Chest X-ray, AP view. Patient: 55 years old, sex F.
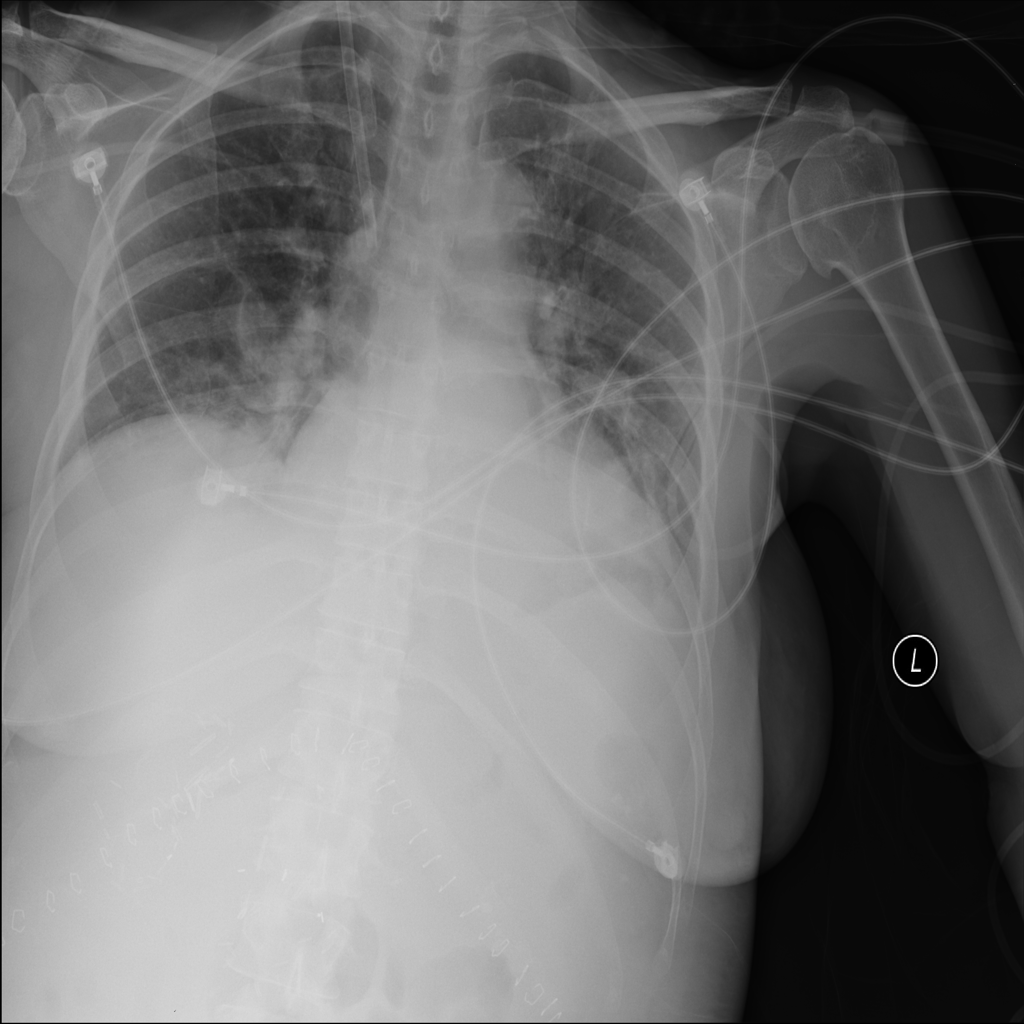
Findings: No Finding